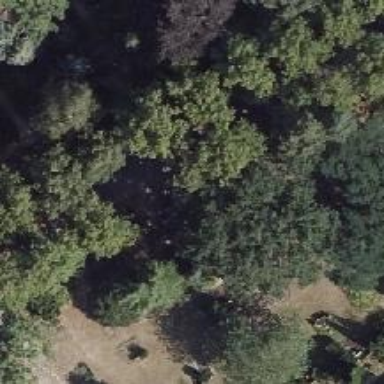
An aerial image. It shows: Historic tomb in the cemetery.